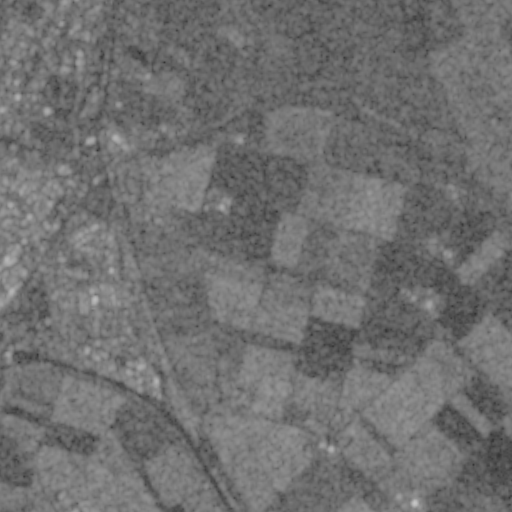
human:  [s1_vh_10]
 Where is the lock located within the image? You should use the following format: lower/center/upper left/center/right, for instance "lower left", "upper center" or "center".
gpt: The lock is located in the lower left of the image.
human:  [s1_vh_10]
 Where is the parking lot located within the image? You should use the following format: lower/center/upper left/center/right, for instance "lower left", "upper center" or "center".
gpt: The parking lot is located in the upper left of the image.
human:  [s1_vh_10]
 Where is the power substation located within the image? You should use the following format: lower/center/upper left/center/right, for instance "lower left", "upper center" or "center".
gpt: The power substation is located in the upper left of the image.
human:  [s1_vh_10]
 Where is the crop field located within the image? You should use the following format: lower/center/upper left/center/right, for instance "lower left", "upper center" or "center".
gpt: There is no crop field in the image.

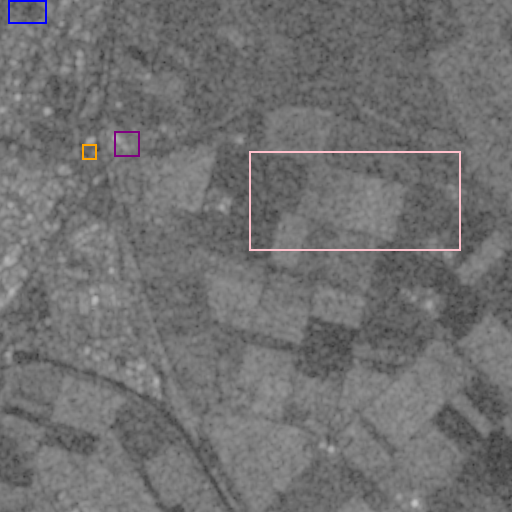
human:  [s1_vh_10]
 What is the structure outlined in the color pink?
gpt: The structure outlined in pink is a crop field.
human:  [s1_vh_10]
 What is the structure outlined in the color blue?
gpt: The structure outlined in blue is a park.
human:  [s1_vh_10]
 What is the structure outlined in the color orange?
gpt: The structure outlined in orange is a parking lot.
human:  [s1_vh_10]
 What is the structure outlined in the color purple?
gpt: The structure outlined in purple is a power substation.
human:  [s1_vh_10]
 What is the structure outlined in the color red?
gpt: There is no red outline.